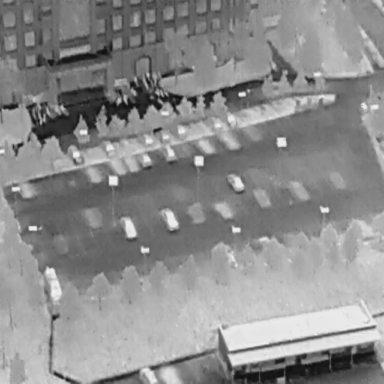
There are 30 objects shown in the infrared image, including 13 Cars, and 17 Bicycles.